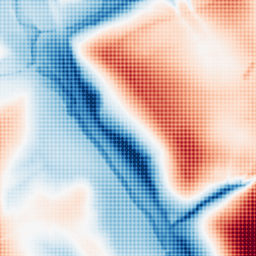
Category: classical
Decomposition family: gaussian_anisotropic
Decomposition parameters: sigma_x: 50
sigma_y: 20
Upsampling method: sinc_hamming
Upsampling parameters: scale: 4
kernel_size: 4
Upsampling scale: 4